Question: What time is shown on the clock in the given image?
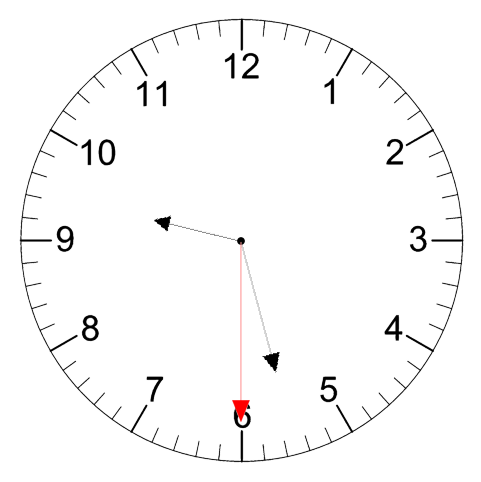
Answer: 09:27:30